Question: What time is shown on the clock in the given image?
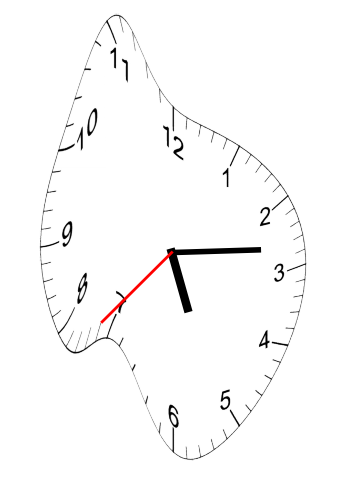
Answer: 05:13:37